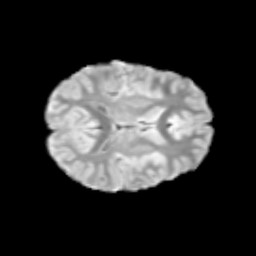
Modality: T2w
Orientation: axial
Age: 11
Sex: male
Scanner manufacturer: siemens
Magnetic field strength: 3 T
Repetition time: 3.8 s
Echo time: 0.07 s